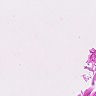
Metastatic tissue present: no